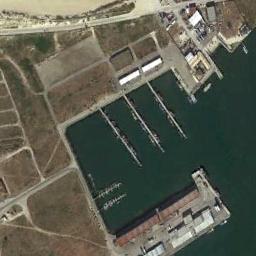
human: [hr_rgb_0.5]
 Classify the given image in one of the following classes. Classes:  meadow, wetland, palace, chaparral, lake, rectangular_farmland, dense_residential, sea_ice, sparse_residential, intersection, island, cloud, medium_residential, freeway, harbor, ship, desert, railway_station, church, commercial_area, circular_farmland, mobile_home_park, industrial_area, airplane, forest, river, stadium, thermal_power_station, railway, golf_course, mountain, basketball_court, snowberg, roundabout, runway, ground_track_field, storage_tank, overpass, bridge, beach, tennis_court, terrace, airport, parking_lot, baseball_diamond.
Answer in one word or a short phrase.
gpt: harbor